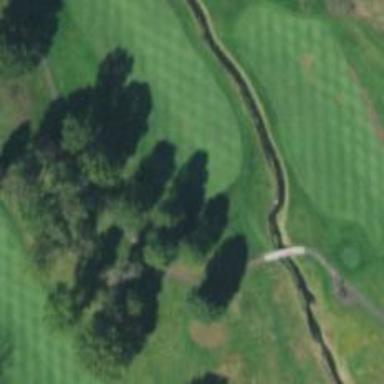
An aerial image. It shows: Pathway for golfing.